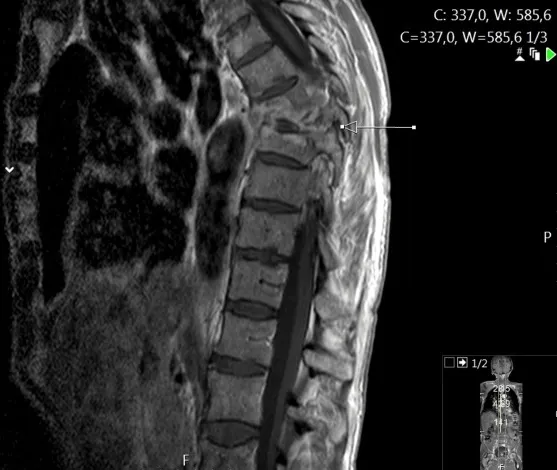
Spinal MRI T2 STIR sagittal section. Lytic lesions of T7, T8, and T9 present low signal intensity in T1, high signal intensity in T2 STIR, and heterogeneous post-contrast enhancement; there is marked somatic destruction in D8, with posterior wall retroversion and kyphotic angulation, with slight spinal cord molding. Extensive erosive changes in the vertebral plateaus are associated with high signal intensity in T2 and post-contrast signal enhancement of the D7-D8 and D8-D9 discs; perivertebral lesion component and discreet epidural component are present. Signal changes extend to the posterior arches. . STIR, short-tau inversion recovery.
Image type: radiology (mri)